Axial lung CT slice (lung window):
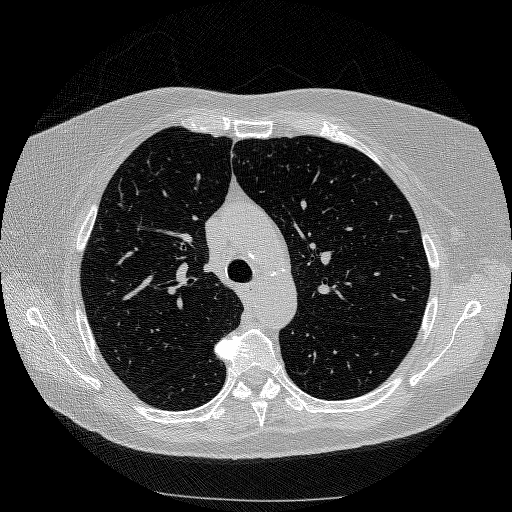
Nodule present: no